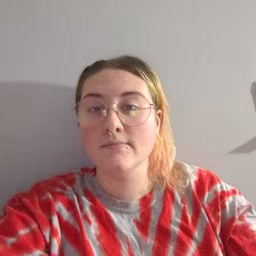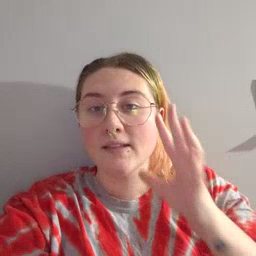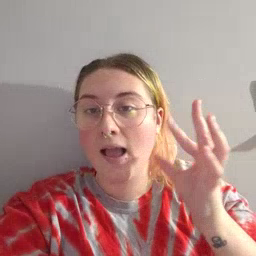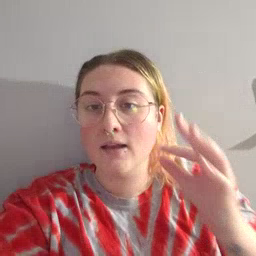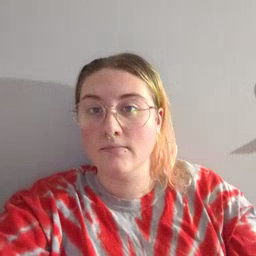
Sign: cat